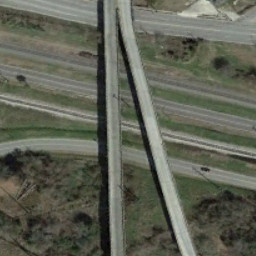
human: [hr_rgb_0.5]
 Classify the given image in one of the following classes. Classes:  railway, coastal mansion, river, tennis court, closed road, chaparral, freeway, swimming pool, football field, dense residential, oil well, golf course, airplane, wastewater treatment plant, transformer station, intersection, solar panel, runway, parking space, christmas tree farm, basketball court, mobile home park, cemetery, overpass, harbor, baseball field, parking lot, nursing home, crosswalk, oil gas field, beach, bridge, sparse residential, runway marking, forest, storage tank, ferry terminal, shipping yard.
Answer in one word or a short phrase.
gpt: overpass